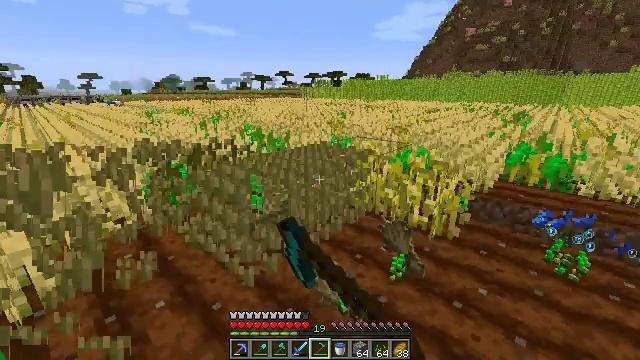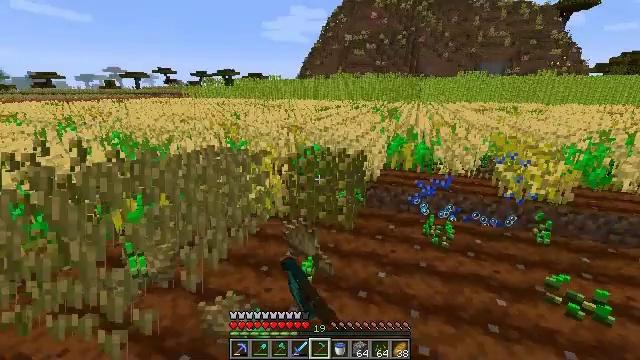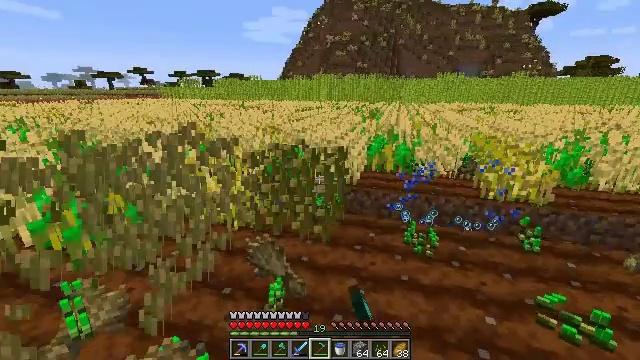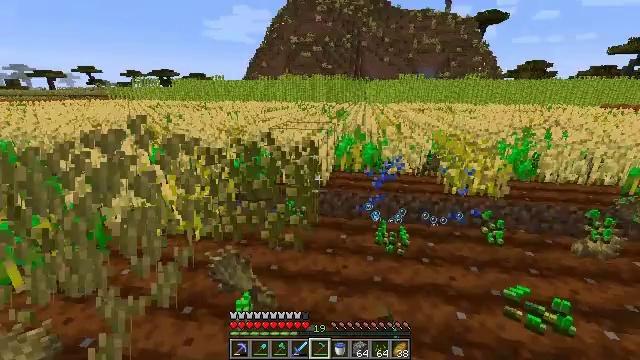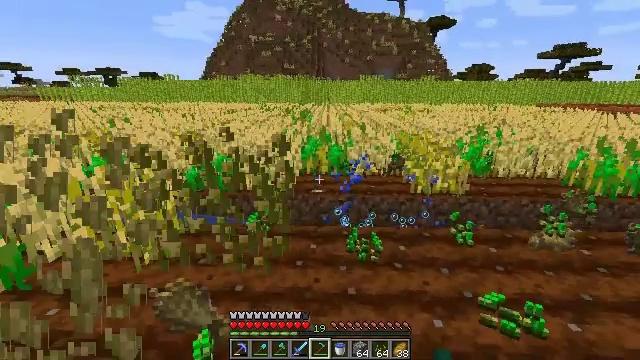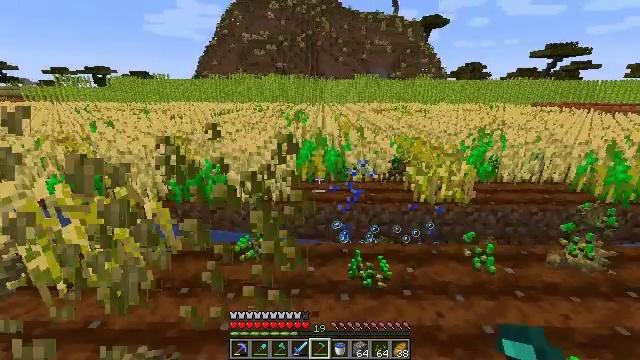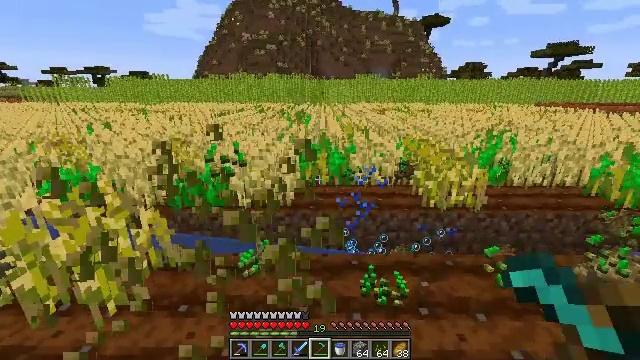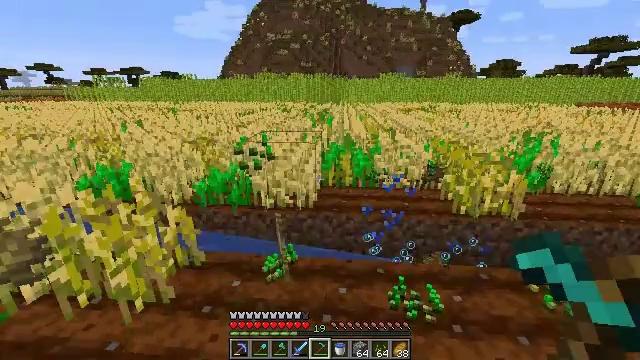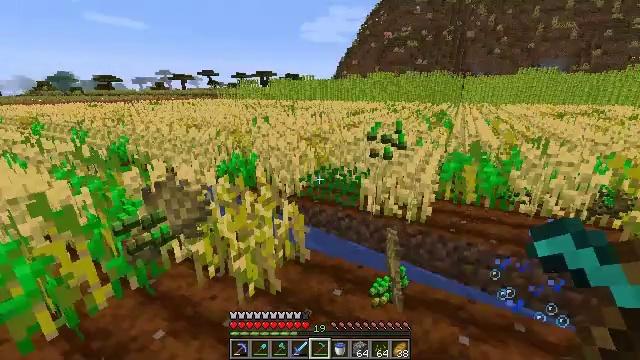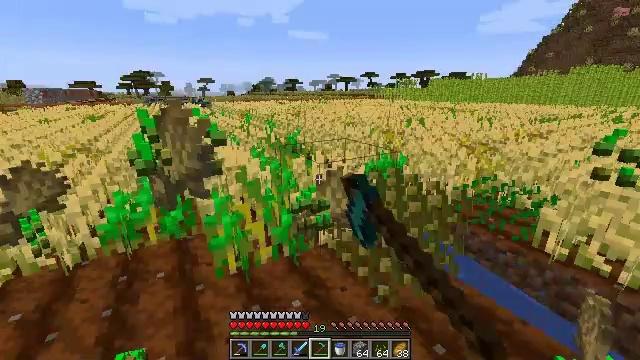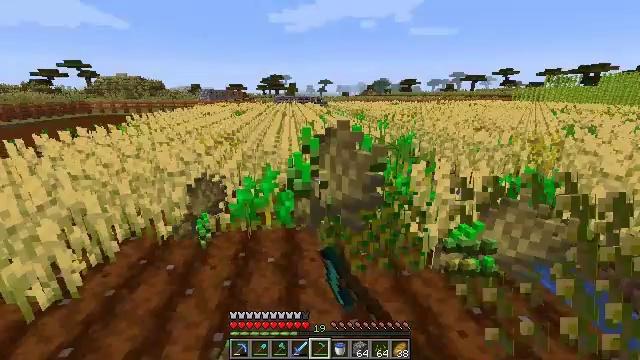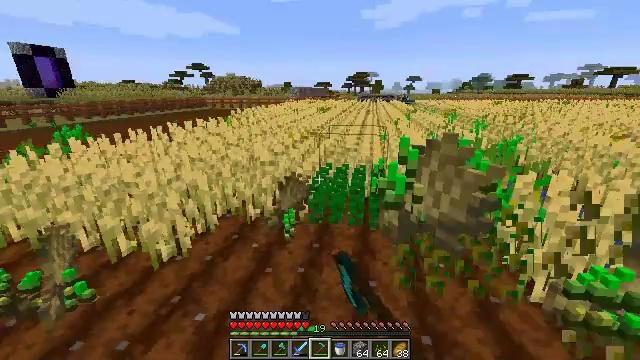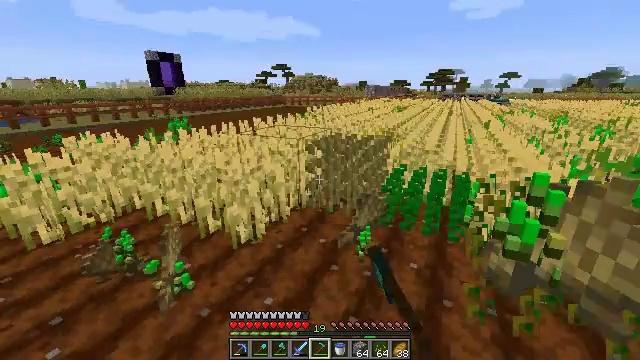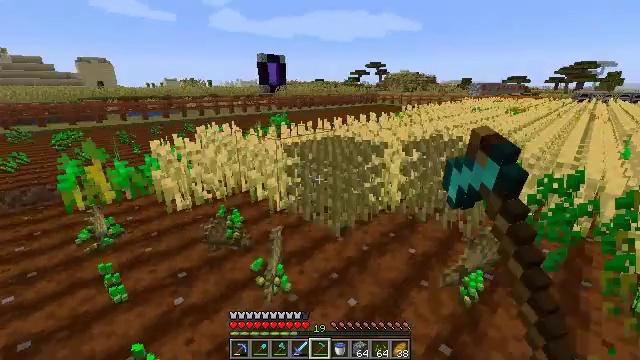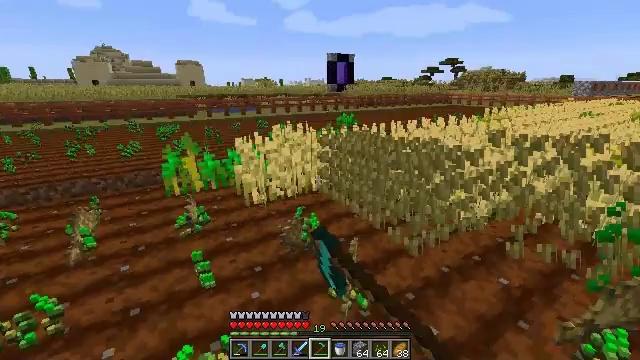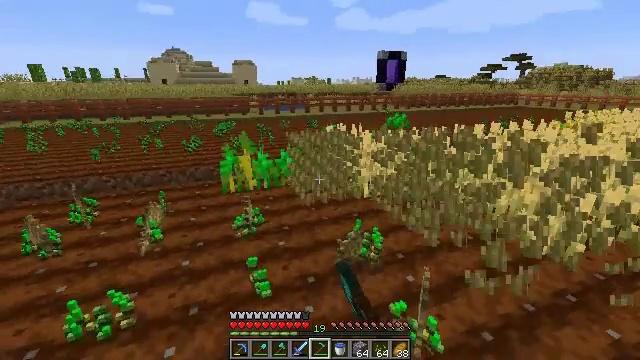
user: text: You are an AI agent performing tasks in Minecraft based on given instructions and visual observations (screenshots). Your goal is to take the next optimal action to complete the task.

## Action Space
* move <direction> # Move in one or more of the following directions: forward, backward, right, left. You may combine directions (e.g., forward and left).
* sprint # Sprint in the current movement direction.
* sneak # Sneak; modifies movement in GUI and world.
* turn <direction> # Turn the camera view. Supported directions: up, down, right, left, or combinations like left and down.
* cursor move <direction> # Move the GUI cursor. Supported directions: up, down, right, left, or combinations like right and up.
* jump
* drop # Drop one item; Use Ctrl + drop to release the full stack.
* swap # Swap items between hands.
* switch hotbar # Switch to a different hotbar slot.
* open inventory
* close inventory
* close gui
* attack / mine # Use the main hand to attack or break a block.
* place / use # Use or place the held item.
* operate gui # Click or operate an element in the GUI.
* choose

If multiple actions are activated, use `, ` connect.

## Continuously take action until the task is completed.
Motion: motion action
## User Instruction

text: Destroy the wheat to collect it.
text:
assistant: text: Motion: move forward and move right, turn right, attack / mine
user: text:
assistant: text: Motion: move forward, turn right, attack / mine
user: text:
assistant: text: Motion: move forward, turn right, attack / mine
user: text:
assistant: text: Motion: move forward, turn right, attack / mine
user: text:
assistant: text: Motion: move forward, turn right, attack / mine
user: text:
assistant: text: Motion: move forward and move left, attack / mine
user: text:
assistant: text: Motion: move forward and move left, turn left, attack / mine
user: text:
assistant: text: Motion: move forward and move left, turn left, attack / mine
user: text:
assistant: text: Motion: move forward and move left, turn left, attack / mine
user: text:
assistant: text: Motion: move forward and move left, turn left, attack / mine
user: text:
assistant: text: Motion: move left, turn left, attack / mine
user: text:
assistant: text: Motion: move left, turn left, attack / mine
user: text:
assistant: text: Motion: move left, turn left, attack / mine
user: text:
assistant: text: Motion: move forward and move left, turn left, attack / mine
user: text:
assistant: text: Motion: move forward and move left, turn left, attack / mine
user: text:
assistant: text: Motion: move forward and move left, turn left, attack / mine
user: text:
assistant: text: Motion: move forward and move left, turn left, attack / mine
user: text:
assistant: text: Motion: move forward and move left, turn left, attack / mine
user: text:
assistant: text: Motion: move forward and move left, attack / mine
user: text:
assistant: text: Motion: move forward and move left, attack / mine
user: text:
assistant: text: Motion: move forward and move right, turn right and up, attack / mine
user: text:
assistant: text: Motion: move forward and move right, turn right and up, attack / mine
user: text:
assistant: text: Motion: move forward and move right, turn right, attack / mine
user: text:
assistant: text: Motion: move forward and move right, turn right, attack / mine
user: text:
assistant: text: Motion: move forward and move right, turn right, attack / mine
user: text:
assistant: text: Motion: move forward and move right, turn right, attack / mine
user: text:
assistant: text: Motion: move forward and move right, turn right, attack / mine
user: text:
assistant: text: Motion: move forward and move right, turn right, attack / mine
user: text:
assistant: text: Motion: move forward and move left, turn right, attack / mine
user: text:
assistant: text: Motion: move forward and move left, attack / mine